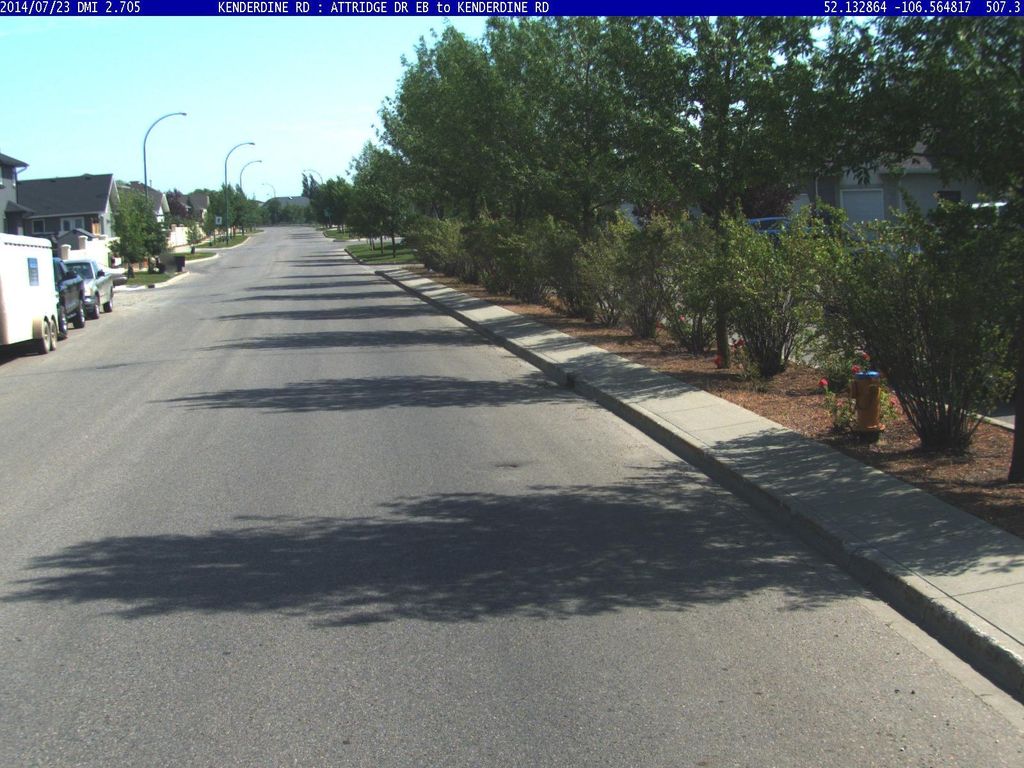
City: saskatoon